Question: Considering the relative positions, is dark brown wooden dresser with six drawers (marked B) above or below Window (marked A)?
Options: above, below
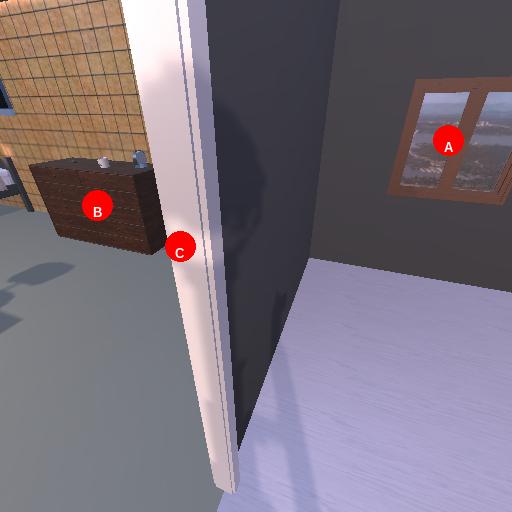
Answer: above